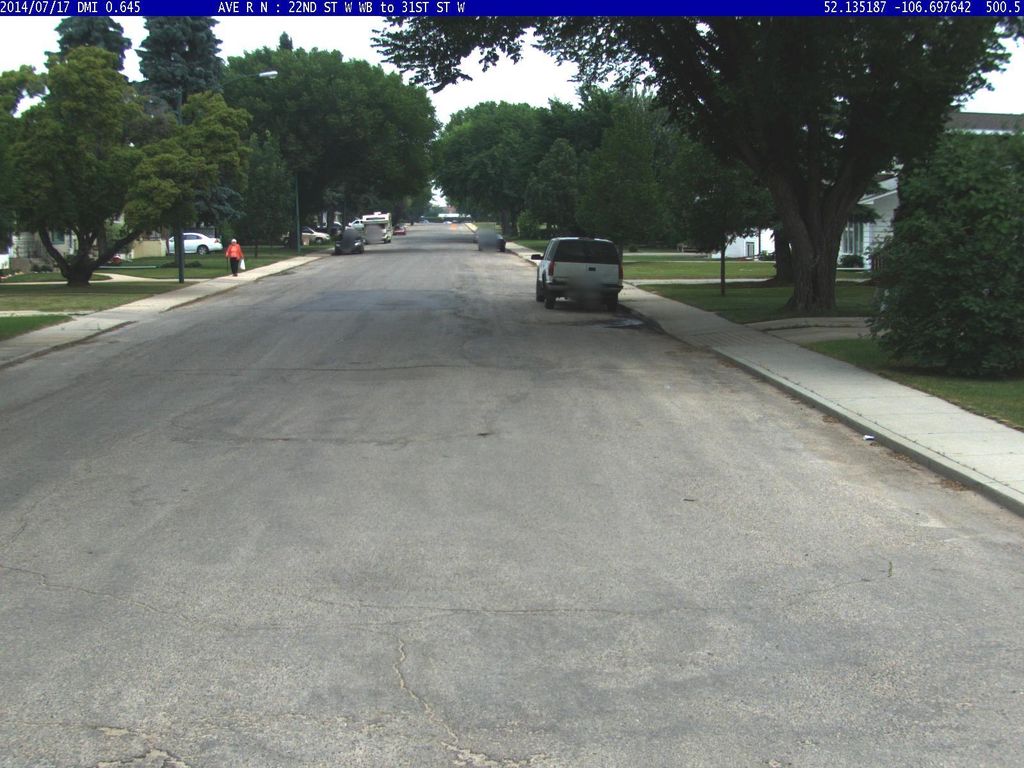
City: saskatoon